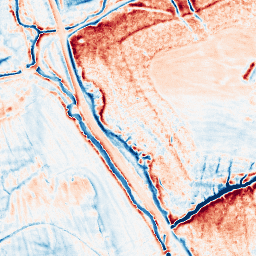
Category: classical
Decomposition family: uniform
Decomposition parameters: size: 10
Upsampling method: quartic
Upsampling parameters: scale: 8
Upsampling scale: 8